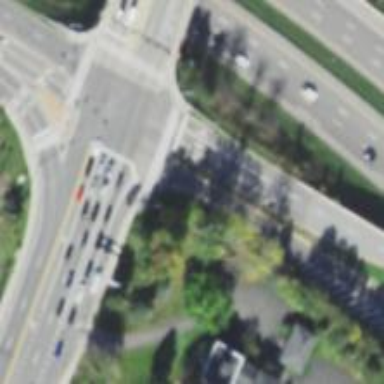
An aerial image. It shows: Marked road crossing.